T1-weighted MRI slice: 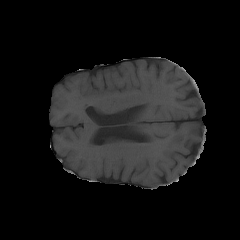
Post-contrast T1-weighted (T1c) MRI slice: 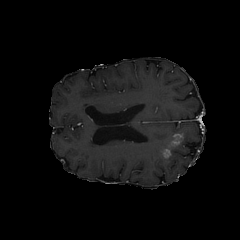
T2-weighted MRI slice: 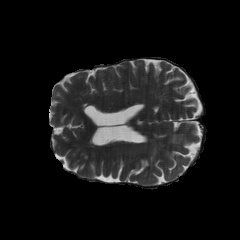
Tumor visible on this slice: yes